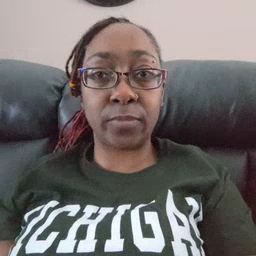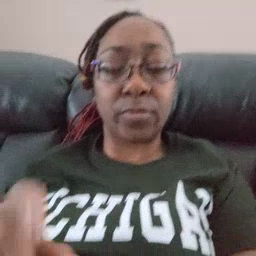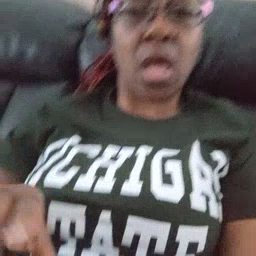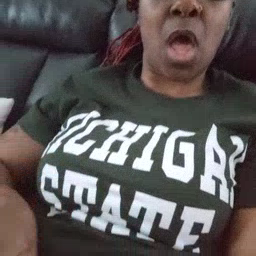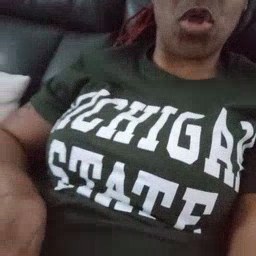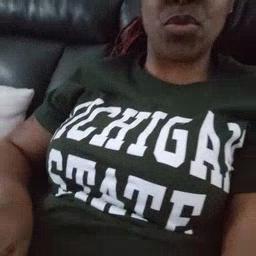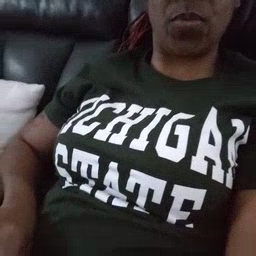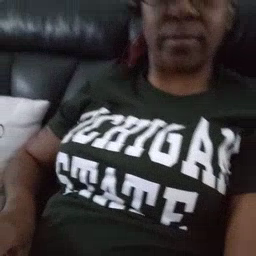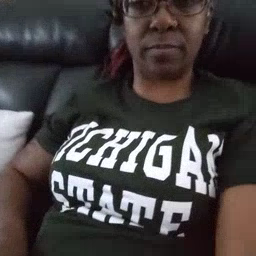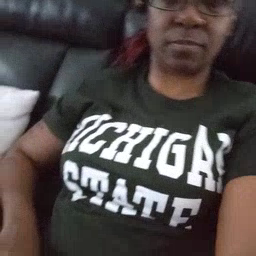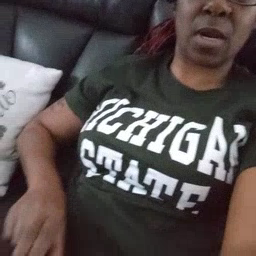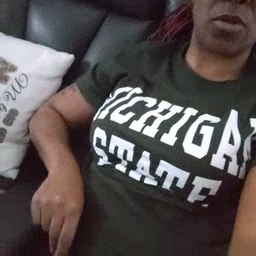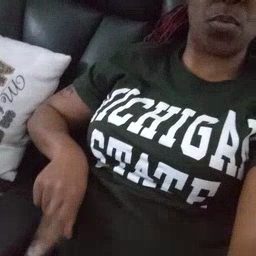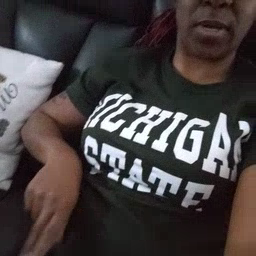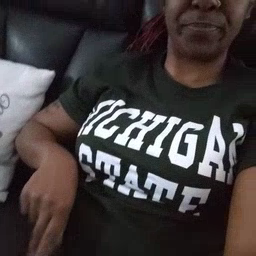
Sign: underwear